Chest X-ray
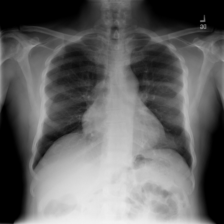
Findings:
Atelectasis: negative
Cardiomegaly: negative
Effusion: negative
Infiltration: negative
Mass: negative
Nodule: negative
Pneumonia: negative
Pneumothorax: negative
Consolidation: negative
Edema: negative
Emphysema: negative
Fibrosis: negative
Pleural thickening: negative
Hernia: negative